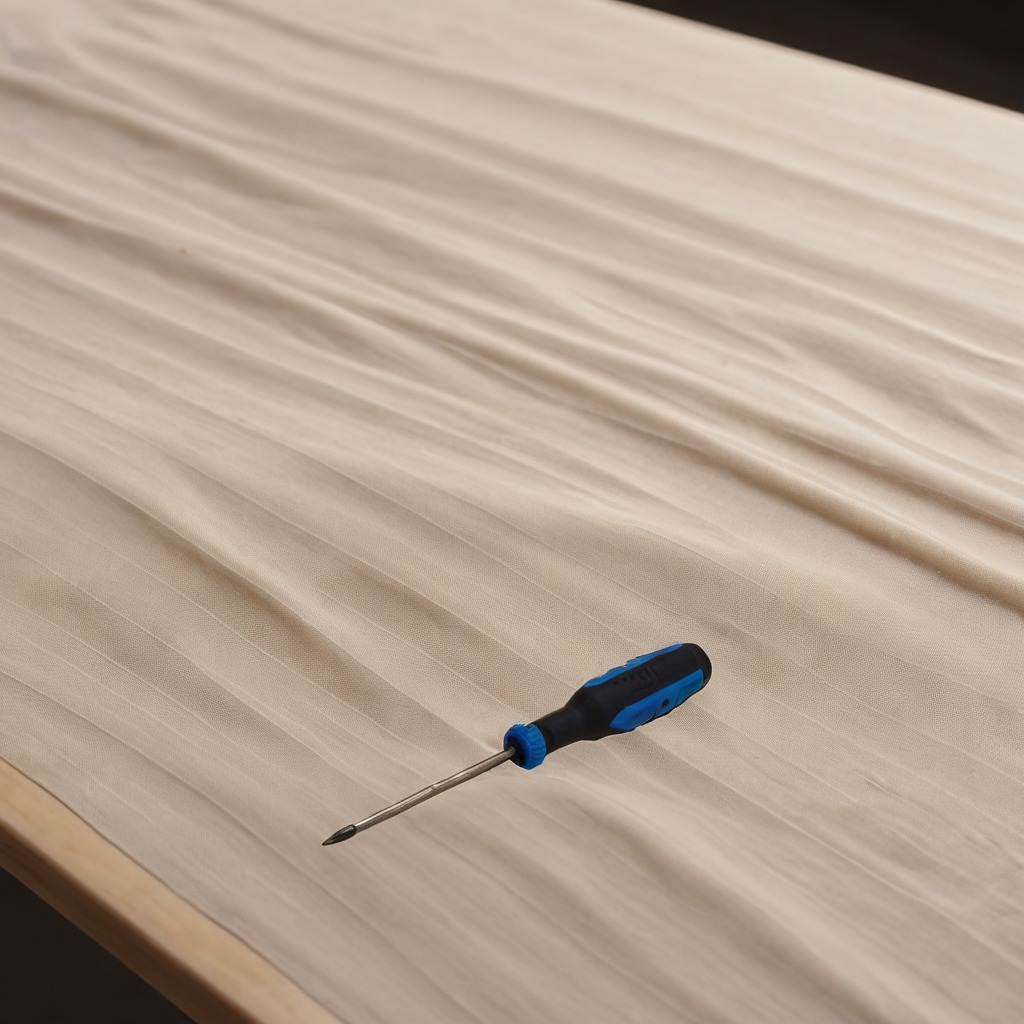
A screwdriver lies on a wooden table in an outdoor workshop during daytime bright natural light soft shadows worn but beneath the cloth.